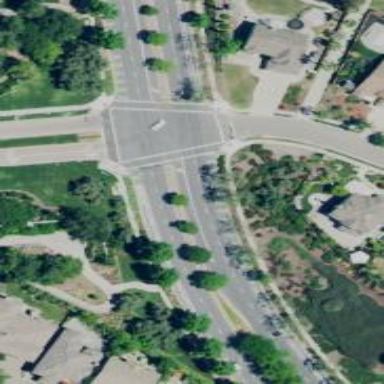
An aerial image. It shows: Solid stop line on the road marking.